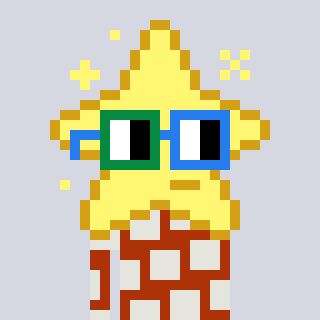
a pixel art character with square green and blue glasses, a star-shaped head and a hotbrown-colored body on a cool background